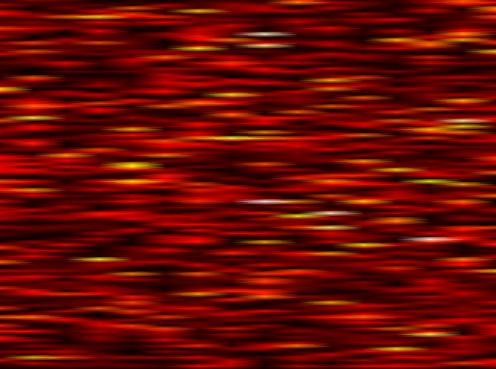
Label: WOLA